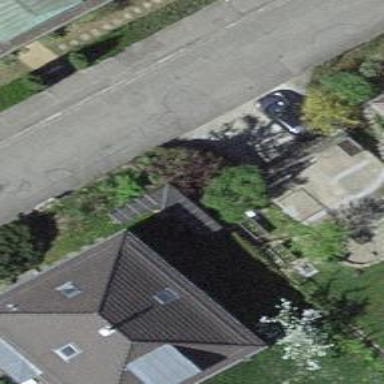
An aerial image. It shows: Garage building.